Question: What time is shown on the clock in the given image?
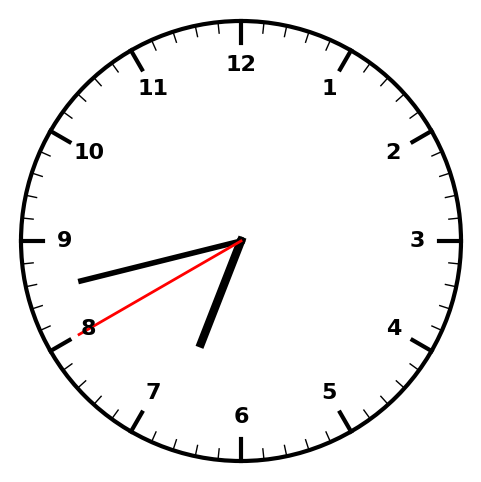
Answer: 06:42:40